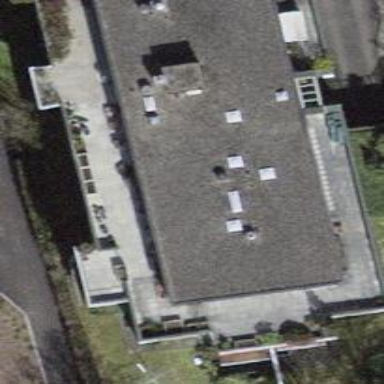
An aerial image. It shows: Flat-roofed building.